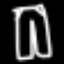
Label: pants